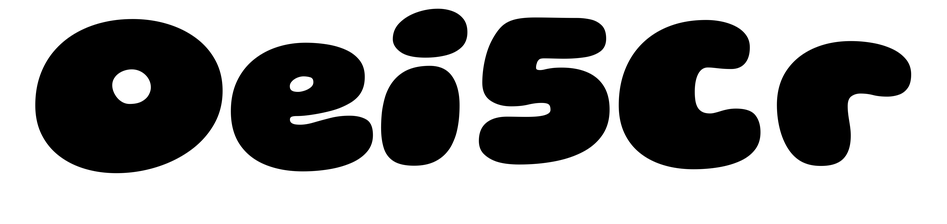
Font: Gluten_Black